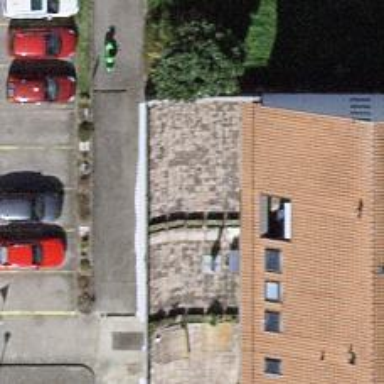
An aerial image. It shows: Restaurant.